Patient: sex F, age 68
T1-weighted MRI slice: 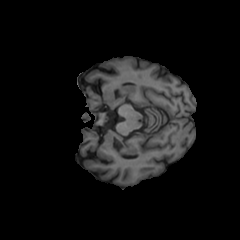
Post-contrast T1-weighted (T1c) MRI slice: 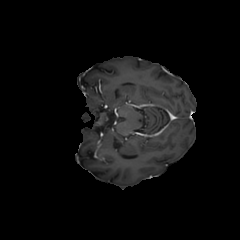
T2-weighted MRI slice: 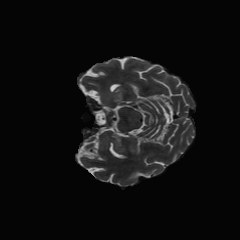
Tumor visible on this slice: yes
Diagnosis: Glioblastoma, IDH-wildtype
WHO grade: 4